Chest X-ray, PA view. Patient: 9 years old, sex M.
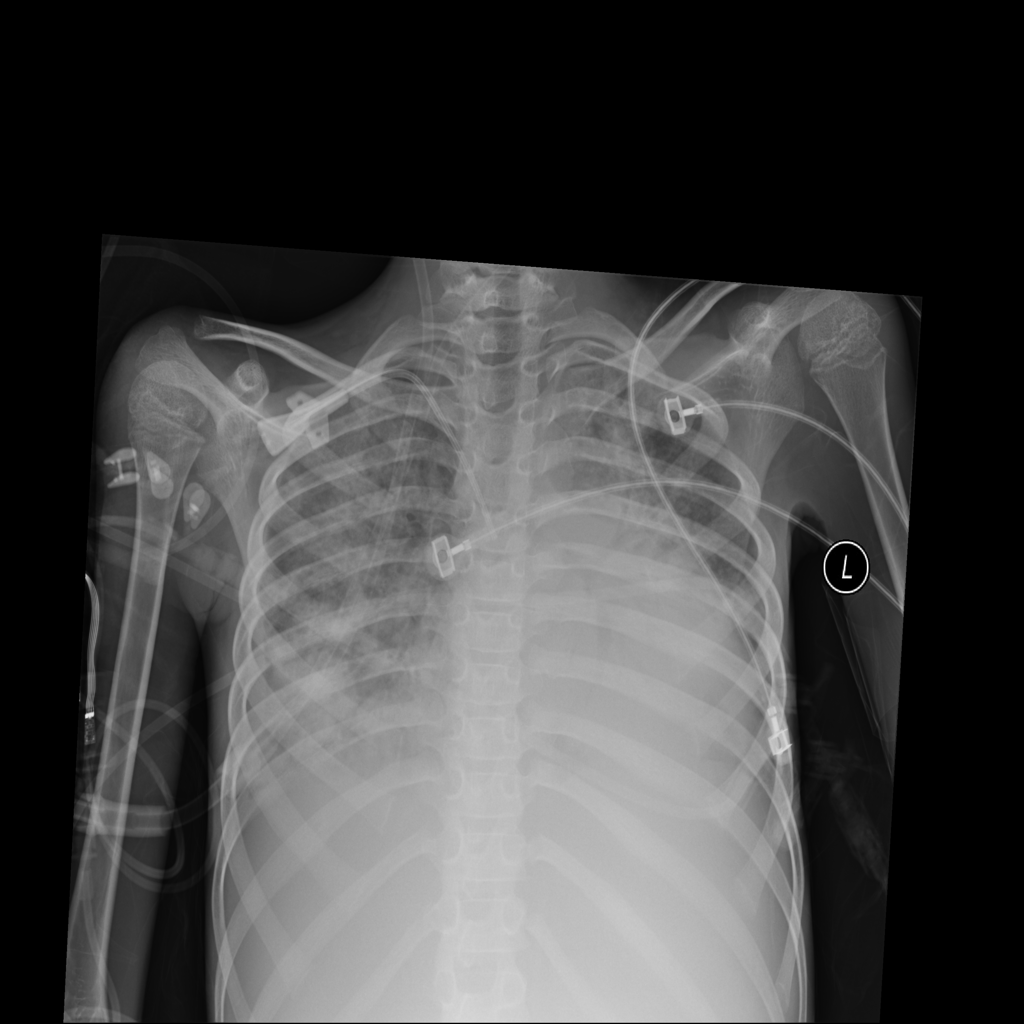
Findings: Consolidation